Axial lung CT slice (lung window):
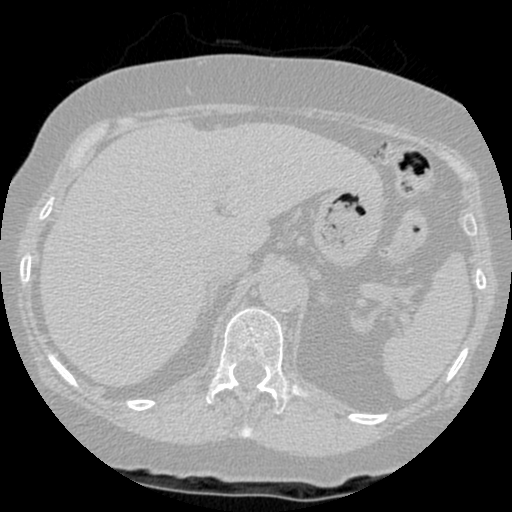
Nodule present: no